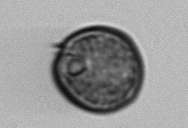
Label: Prorocentrum